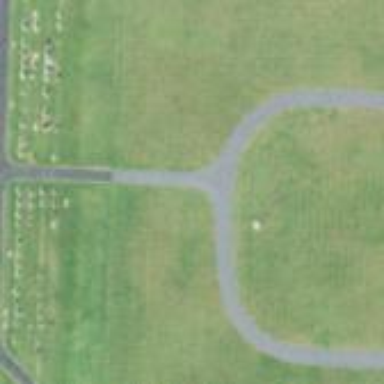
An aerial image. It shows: Cemetery.